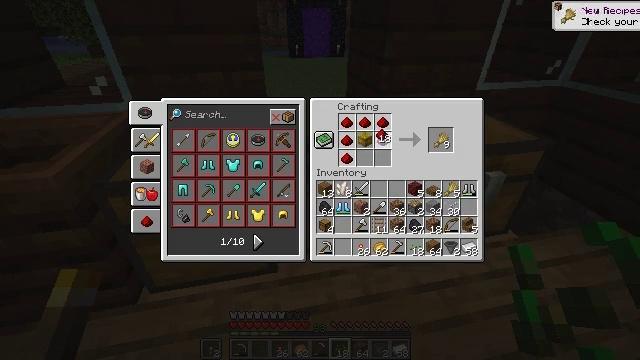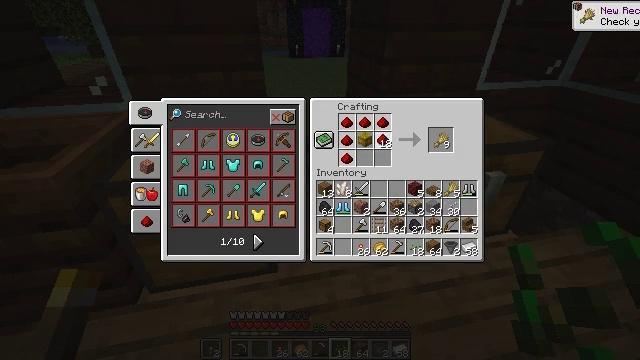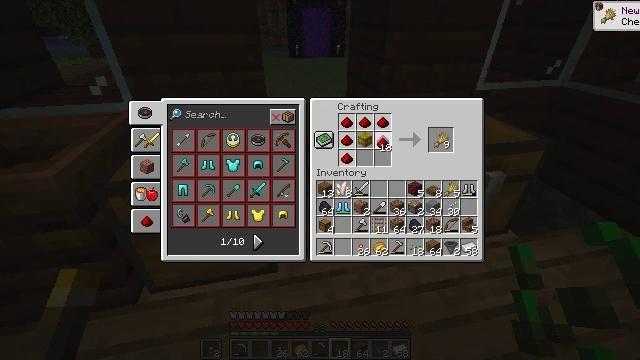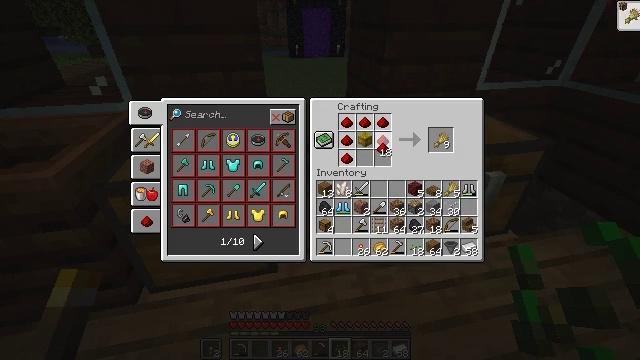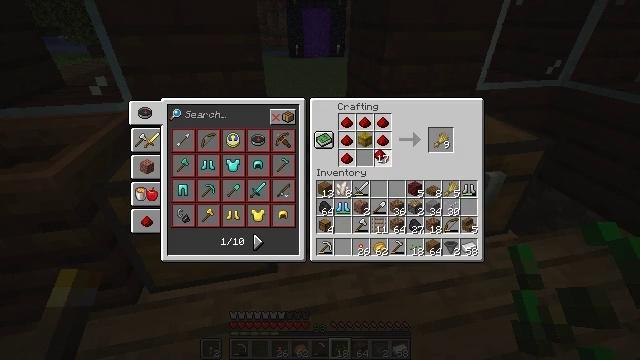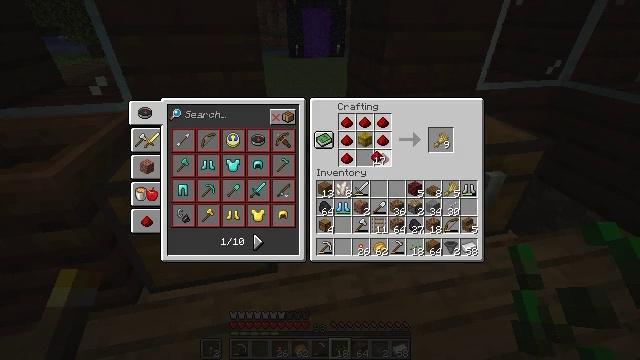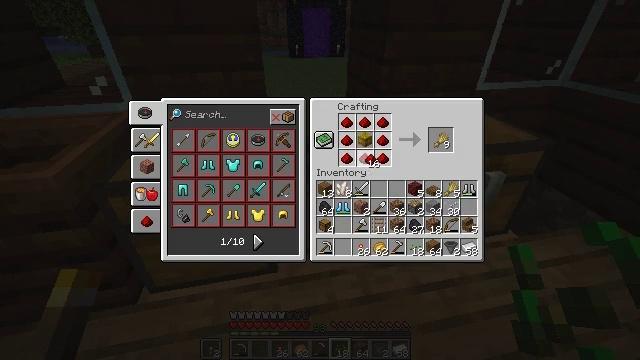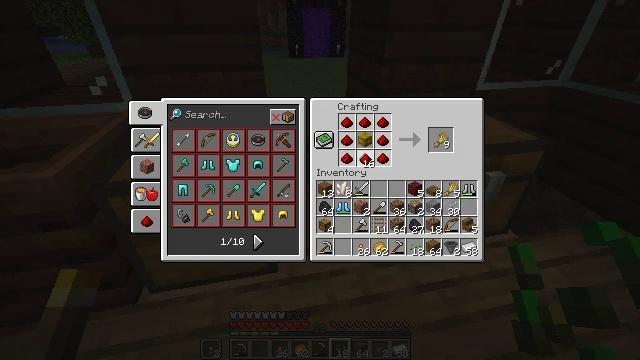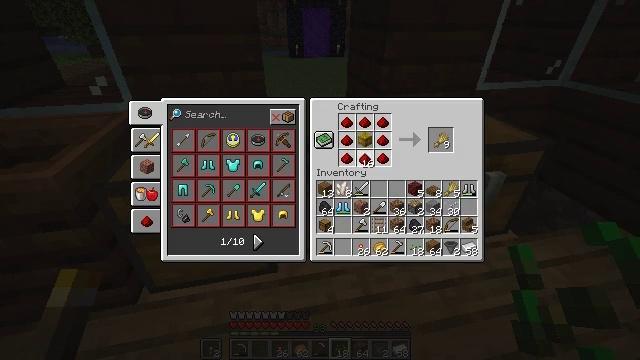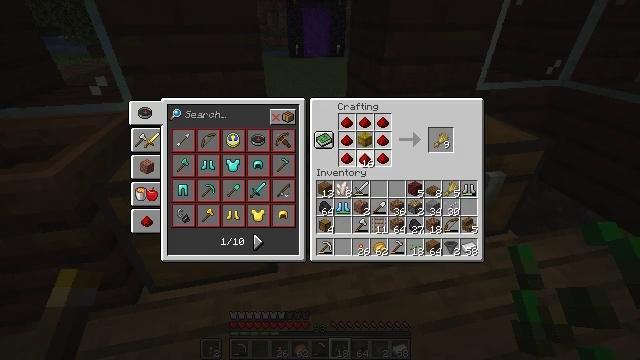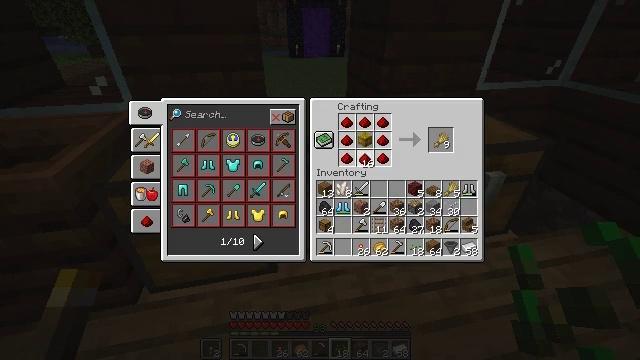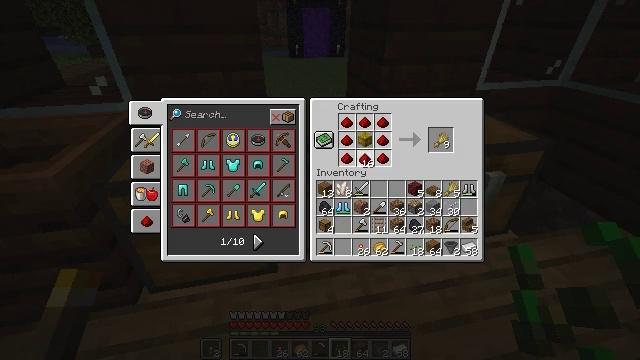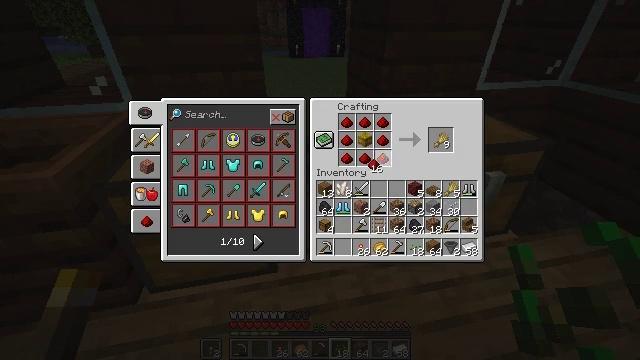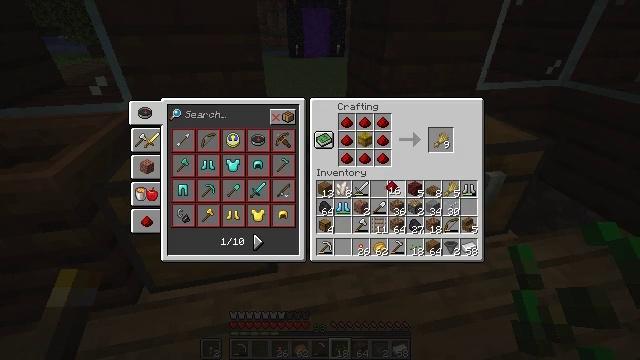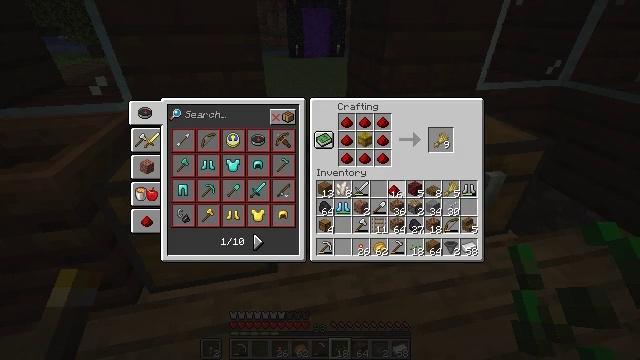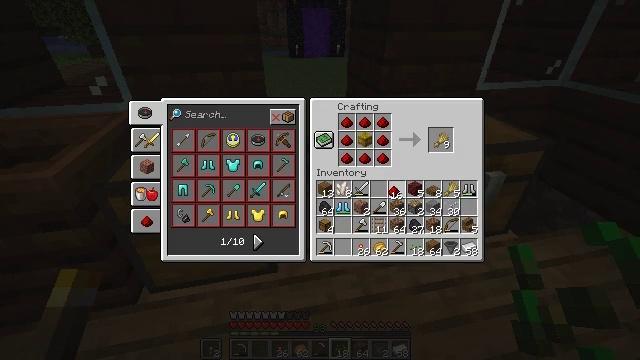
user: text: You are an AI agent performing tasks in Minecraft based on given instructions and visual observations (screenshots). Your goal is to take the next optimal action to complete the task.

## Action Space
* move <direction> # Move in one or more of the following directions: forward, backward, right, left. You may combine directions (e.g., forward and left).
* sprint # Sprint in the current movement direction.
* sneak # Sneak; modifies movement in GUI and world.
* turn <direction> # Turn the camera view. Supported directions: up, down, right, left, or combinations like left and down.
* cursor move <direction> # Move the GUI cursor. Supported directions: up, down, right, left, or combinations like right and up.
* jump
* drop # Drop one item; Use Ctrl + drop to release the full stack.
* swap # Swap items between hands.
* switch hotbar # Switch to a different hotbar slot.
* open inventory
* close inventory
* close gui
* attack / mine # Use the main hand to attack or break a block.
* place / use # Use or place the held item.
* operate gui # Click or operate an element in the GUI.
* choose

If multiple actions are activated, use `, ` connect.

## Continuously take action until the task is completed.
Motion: motion action
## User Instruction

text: Use the crafting grid to create a target.
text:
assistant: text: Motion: choose
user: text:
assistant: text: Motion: choose
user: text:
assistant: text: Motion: choose
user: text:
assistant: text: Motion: choose
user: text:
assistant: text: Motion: choose
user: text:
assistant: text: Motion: choose
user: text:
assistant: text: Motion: choose
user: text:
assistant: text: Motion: choose
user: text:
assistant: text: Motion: choose
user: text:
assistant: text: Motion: choose
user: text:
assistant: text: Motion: choose
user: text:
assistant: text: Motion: cursor move right
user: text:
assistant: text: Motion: cursor move right and down
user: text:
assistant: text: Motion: no_op
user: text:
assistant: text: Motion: no_op
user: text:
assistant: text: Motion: no_op
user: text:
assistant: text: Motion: no_op
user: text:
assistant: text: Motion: no_op
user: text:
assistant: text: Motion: no_op
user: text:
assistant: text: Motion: no_op
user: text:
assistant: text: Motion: no_op
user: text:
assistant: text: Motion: no_op
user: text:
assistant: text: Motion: no_op
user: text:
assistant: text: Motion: no_op
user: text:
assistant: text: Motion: operate gui
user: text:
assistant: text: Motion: operate gui
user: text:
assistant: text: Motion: no_op
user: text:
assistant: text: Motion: cursor move up
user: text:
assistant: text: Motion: no_op
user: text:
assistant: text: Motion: no_op